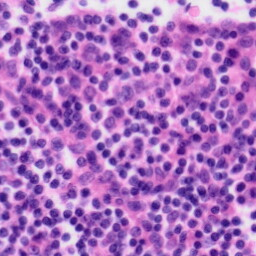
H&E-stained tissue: Tonsil